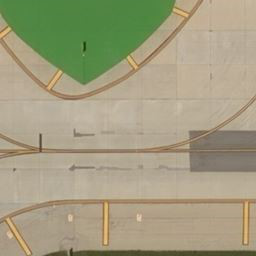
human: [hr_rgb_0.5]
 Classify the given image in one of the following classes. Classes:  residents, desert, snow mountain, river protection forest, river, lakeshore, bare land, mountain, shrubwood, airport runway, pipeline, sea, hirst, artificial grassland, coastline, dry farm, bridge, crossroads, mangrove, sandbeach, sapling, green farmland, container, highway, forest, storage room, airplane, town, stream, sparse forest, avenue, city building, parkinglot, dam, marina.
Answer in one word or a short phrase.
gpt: airport runway